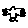
Label: bird